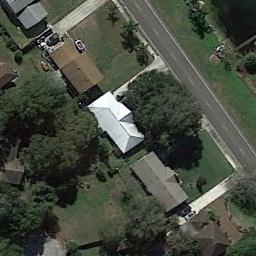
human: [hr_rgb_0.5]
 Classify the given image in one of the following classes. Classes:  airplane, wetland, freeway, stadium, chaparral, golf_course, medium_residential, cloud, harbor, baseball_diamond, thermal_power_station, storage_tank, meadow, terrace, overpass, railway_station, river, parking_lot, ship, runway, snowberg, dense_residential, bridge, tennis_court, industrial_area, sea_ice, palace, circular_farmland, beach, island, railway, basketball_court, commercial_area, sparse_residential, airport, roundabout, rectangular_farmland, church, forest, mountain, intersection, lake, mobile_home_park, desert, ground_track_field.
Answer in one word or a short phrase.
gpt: medium_residential